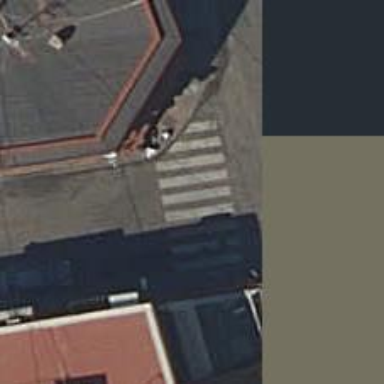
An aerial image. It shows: Marked crossing on the road.